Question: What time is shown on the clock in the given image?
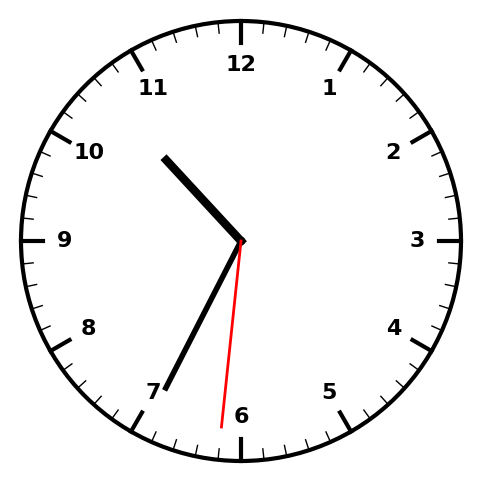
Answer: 10:34:31